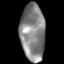
Tissue: skin
Cell type: Epithelial cells
Senescence score: 0.2134
Nuclear area (px): 1368
Mean DAPI intensity: 133.876